Aerial crown-view tile of a tropical tree (Barro Colorado Island, Panama), acquired 20241112:
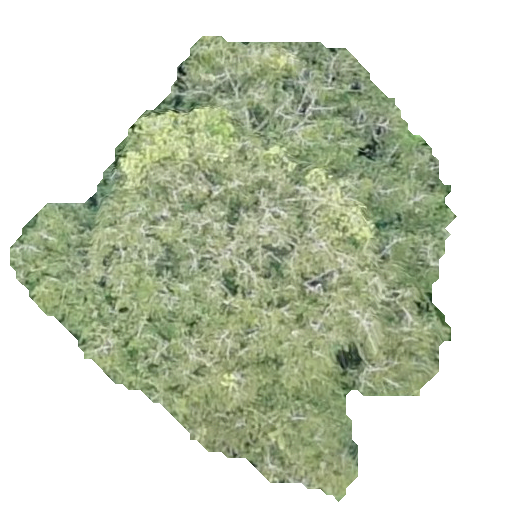
Species: Virola surinamensis
GBIF accepted scientific name: Virola surinamensis
Crown area: 199.738 m²